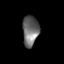
Tissue: skin
Cell type: Epithelial cells
Senescence score: 0.2747
Nuclear area (px): 476
Mean DAPI intensity: 108.975